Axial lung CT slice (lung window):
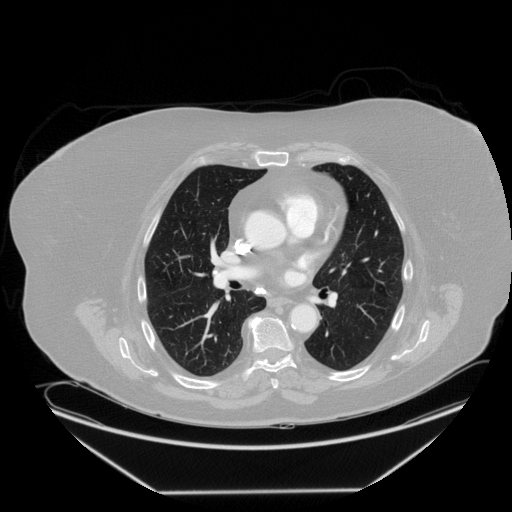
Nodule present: no